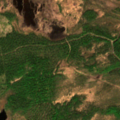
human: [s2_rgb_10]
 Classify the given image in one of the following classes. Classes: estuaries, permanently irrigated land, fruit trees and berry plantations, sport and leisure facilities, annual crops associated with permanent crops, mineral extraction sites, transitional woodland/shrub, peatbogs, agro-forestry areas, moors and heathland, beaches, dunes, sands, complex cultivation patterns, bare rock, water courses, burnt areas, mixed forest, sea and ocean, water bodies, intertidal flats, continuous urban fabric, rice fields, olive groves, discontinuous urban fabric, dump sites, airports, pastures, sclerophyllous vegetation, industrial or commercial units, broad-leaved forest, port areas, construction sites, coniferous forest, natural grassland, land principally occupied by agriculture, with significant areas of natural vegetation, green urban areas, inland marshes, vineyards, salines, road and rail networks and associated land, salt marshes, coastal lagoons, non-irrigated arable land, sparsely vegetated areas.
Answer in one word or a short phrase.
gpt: coniferous forest, mixed forest, transitional woodland/shrub, peatbogs